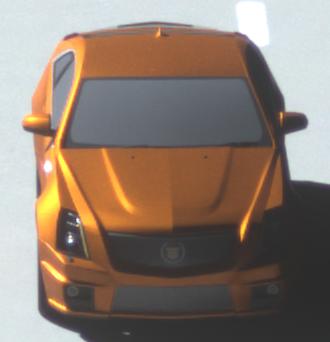
Make: Cadillac
Model: CTS-V
Detailed model: CTS-V (II) Limousine
Model produced from: 2008/11
Model produced until: 2010/12
Doors: 4
Color: orange
Road condition: dry road
Daytime: midday
Contrast: high contrast